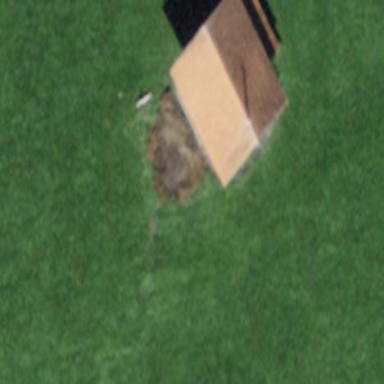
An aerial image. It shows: Rural barn.